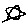
Label: star